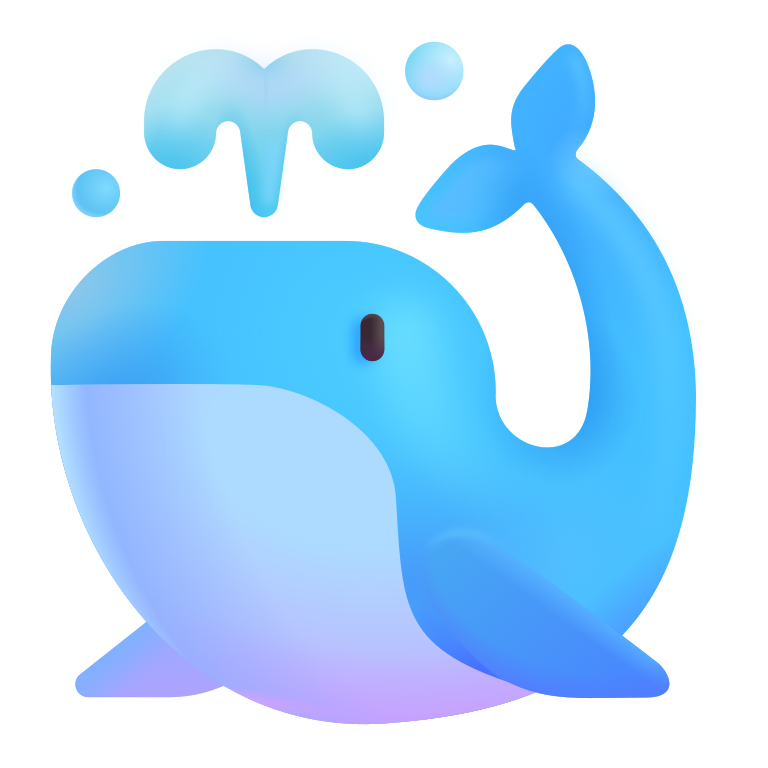
spouting whale color